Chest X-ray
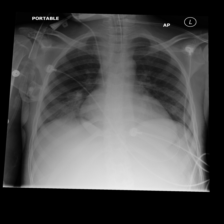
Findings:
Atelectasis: negative
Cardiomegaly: negative
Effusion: negative
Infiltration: negative
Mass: negative
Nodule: negative
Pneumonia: negative
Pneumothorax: negative
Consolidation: negative
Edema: negative
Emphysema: negative
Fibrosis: negative
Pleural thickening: negative
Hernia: negative